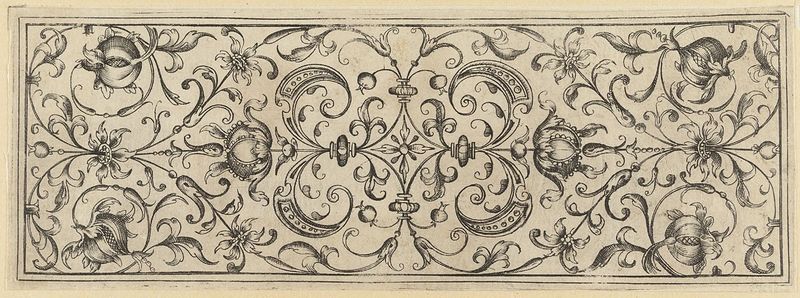
Titel: Blatt aus der Folge der Rankenfriese mit Vögeln und Blumen
Künstler: Theodor Bang
Standort: Hamburg
Institution: Museum für Kunst und Gewerbe Hamburg
Schlagwörter: blumen, ornament, blatt, renaissance, papier, grafik, graphik, ornamente, fotografie, photographie, antike, druckgraphik, druckgrafik, stich, laubwerk, blattwerk, kupferstich, groteske, bandelwerk, gerippt, reproduktionen, blumenornamente, druckerzeugnisse, drollerie, pflanzenornamente, schweifwerk, ornamentstich, vorlageblätter, laubornament, schweifwerkgroteske, schotenblatt, schotenwerk